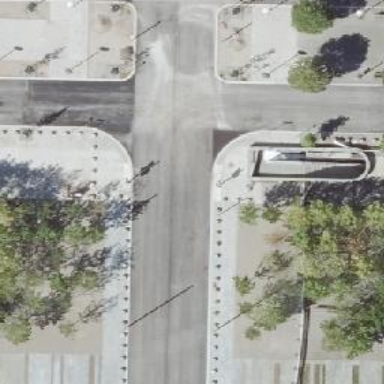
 and there are exclusive lanes for cyclists in both directions."